Field crop: maize
Growth stage: 2
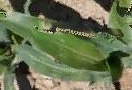
Species: maize